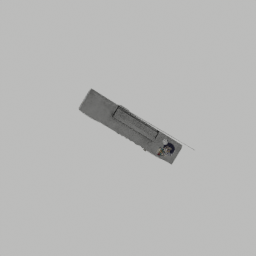
Label: electronics